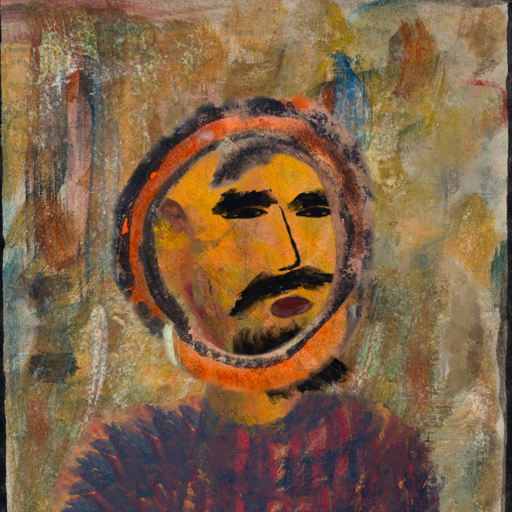
Background: Pipe, Head And Neck Side: Gypsy_Mother, Face Side: Mosgoul, Bust: In_The_Sun, Hair Side: Childish, Head Accessory: Blank, Second Necklace: Blank, Necklace: Blank, Baby: Blank